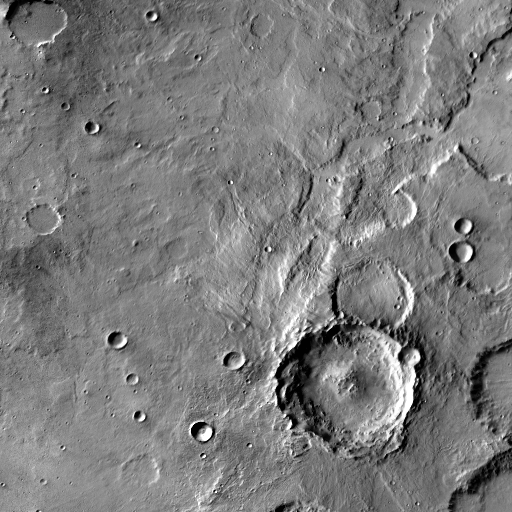
Crater classes present: Background, Other, Buried, Secondary